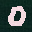
Label: 0